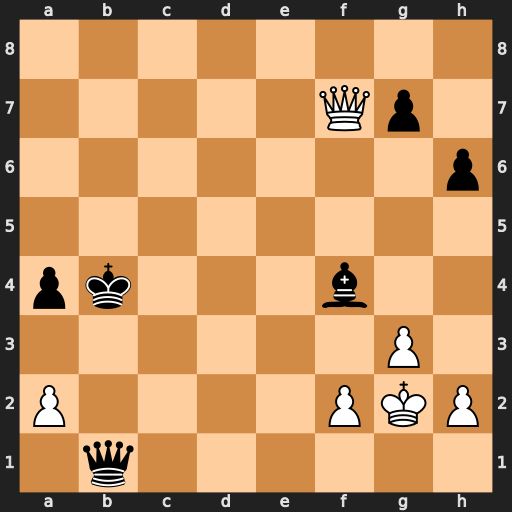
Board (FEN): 8/5Qp1/7p/8/pk3b2/6P1/P4PKP/1q6
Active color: w
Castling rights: -
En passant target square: -
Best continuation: Qb7+ Ka3 Qxb1